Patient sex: F
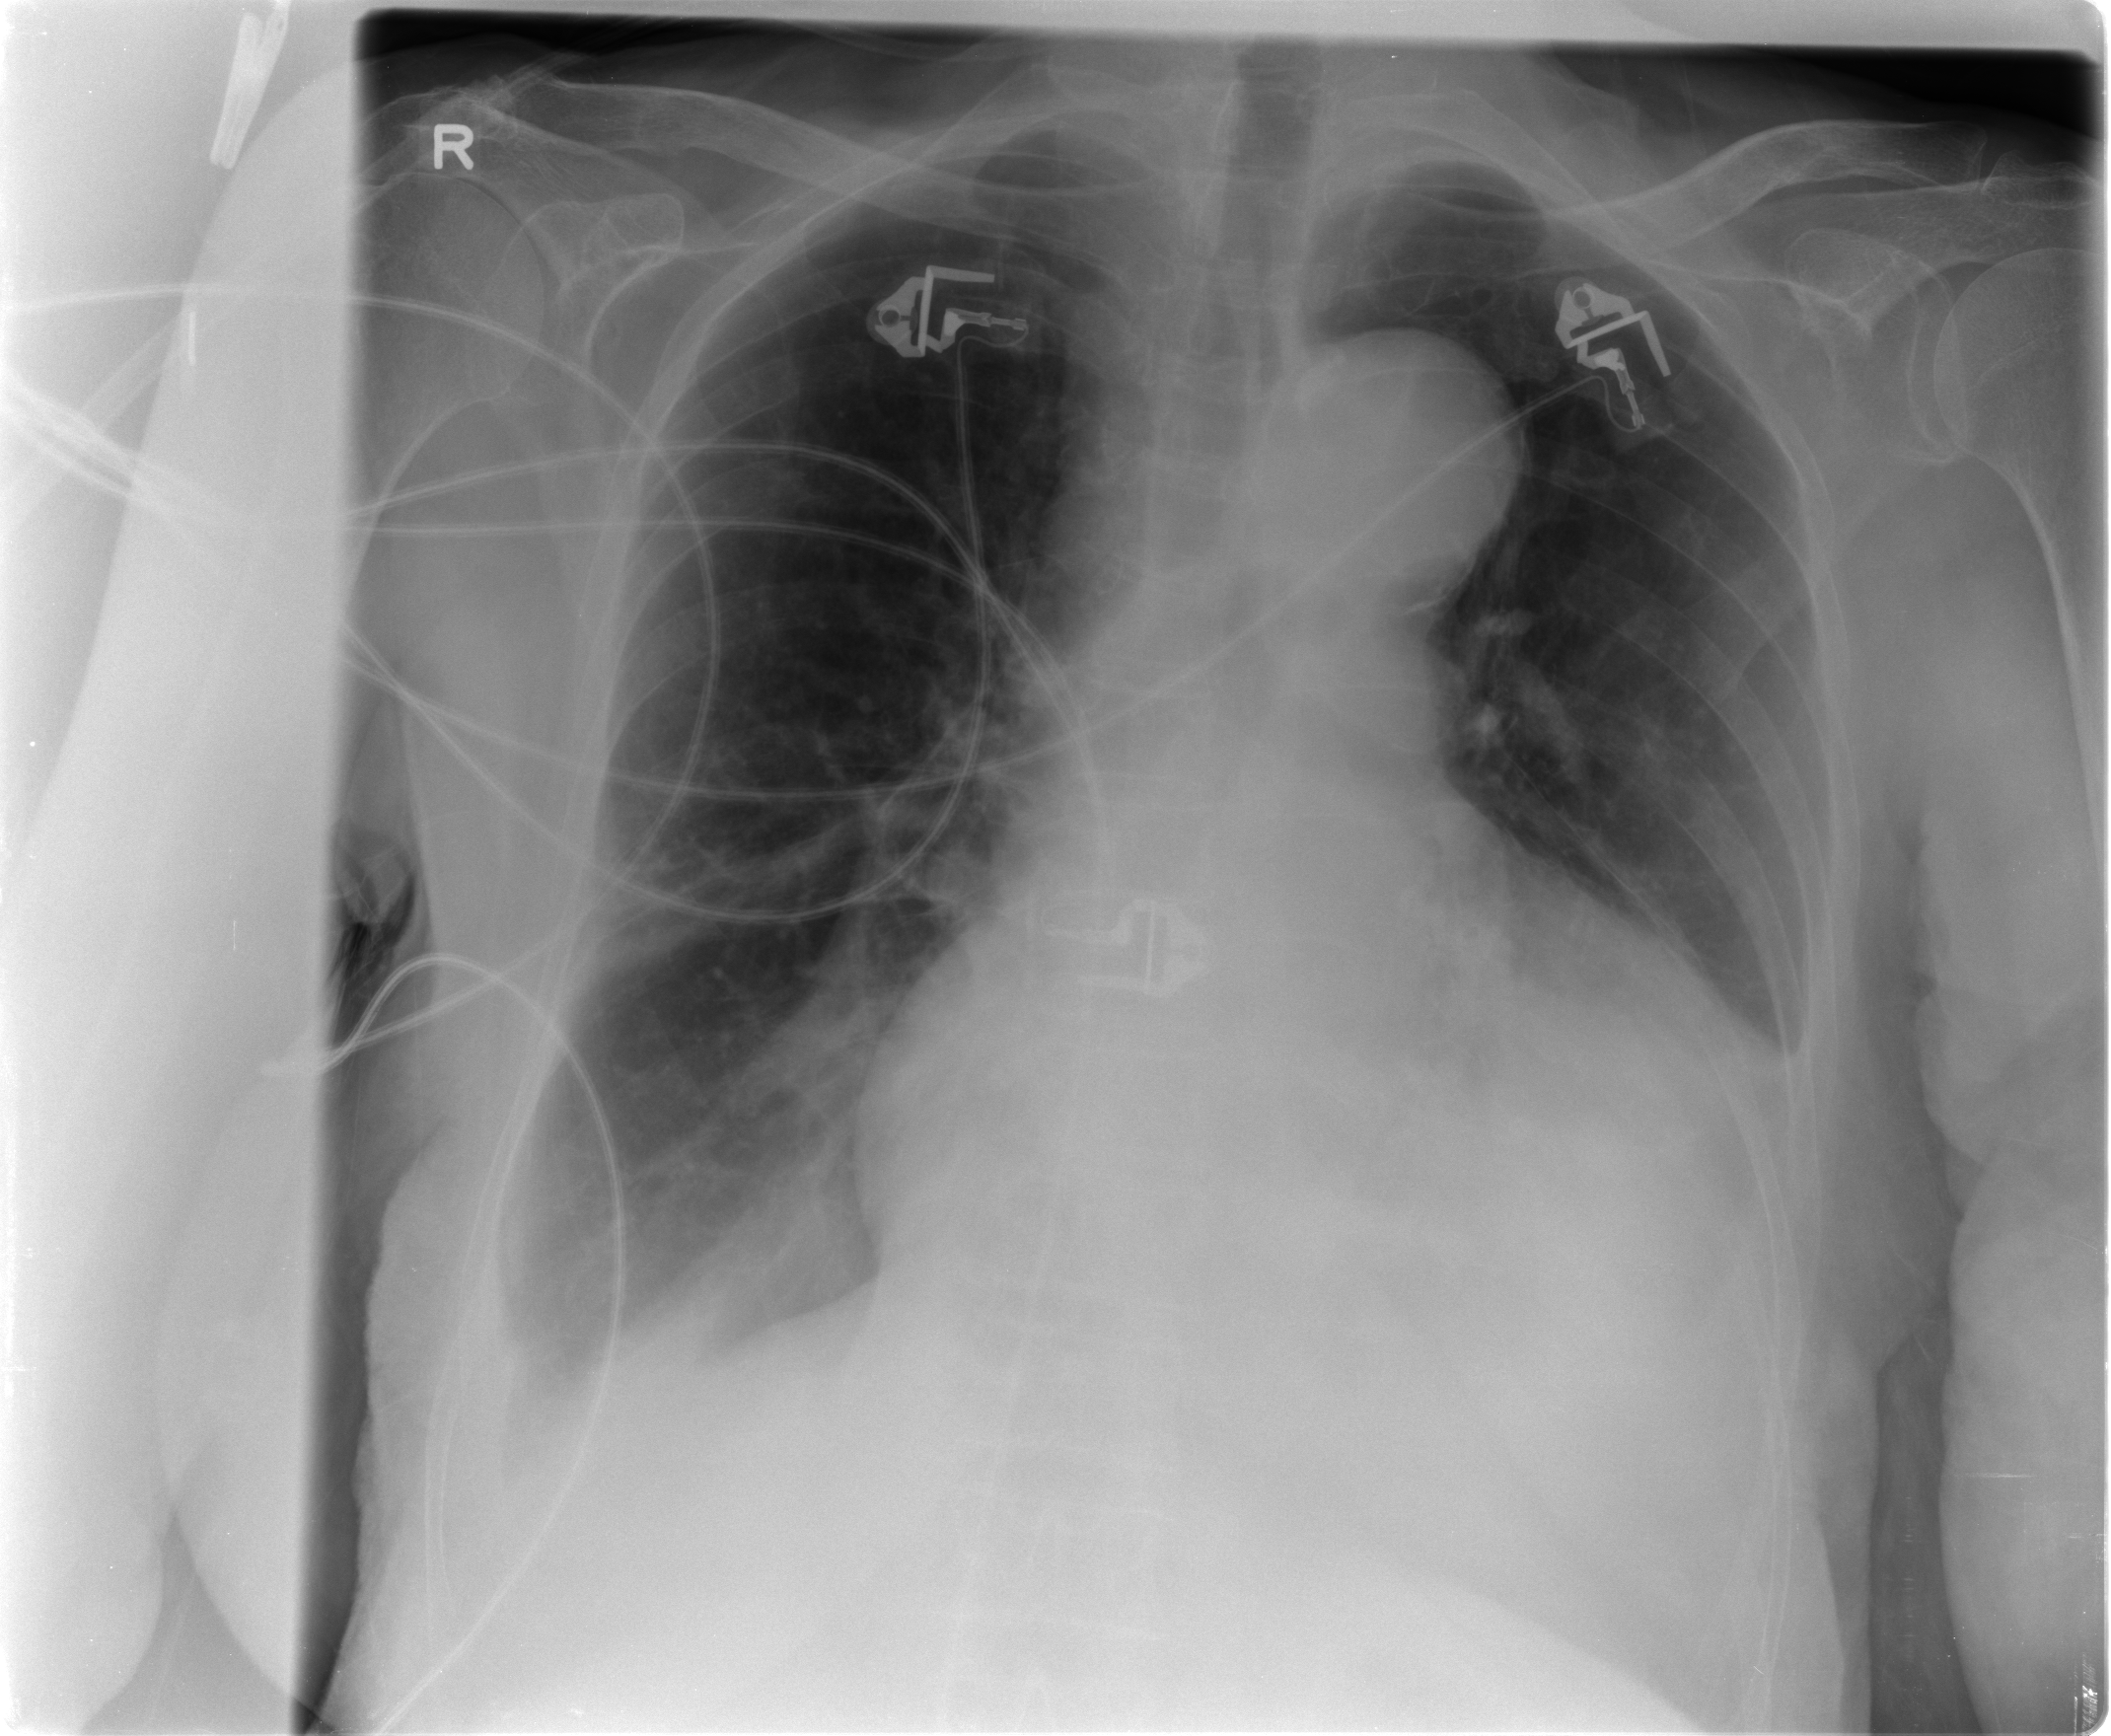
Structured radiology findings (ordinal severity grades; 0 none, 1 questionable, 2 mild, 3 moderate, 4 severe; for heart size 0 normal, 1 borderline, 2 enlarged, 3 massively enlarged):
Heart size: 3
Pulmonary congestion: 0
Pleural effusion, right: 2
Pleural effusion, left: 2
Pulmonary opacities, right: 0
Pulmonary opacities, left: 0
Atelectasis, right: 2
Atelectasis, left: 2